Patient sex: M
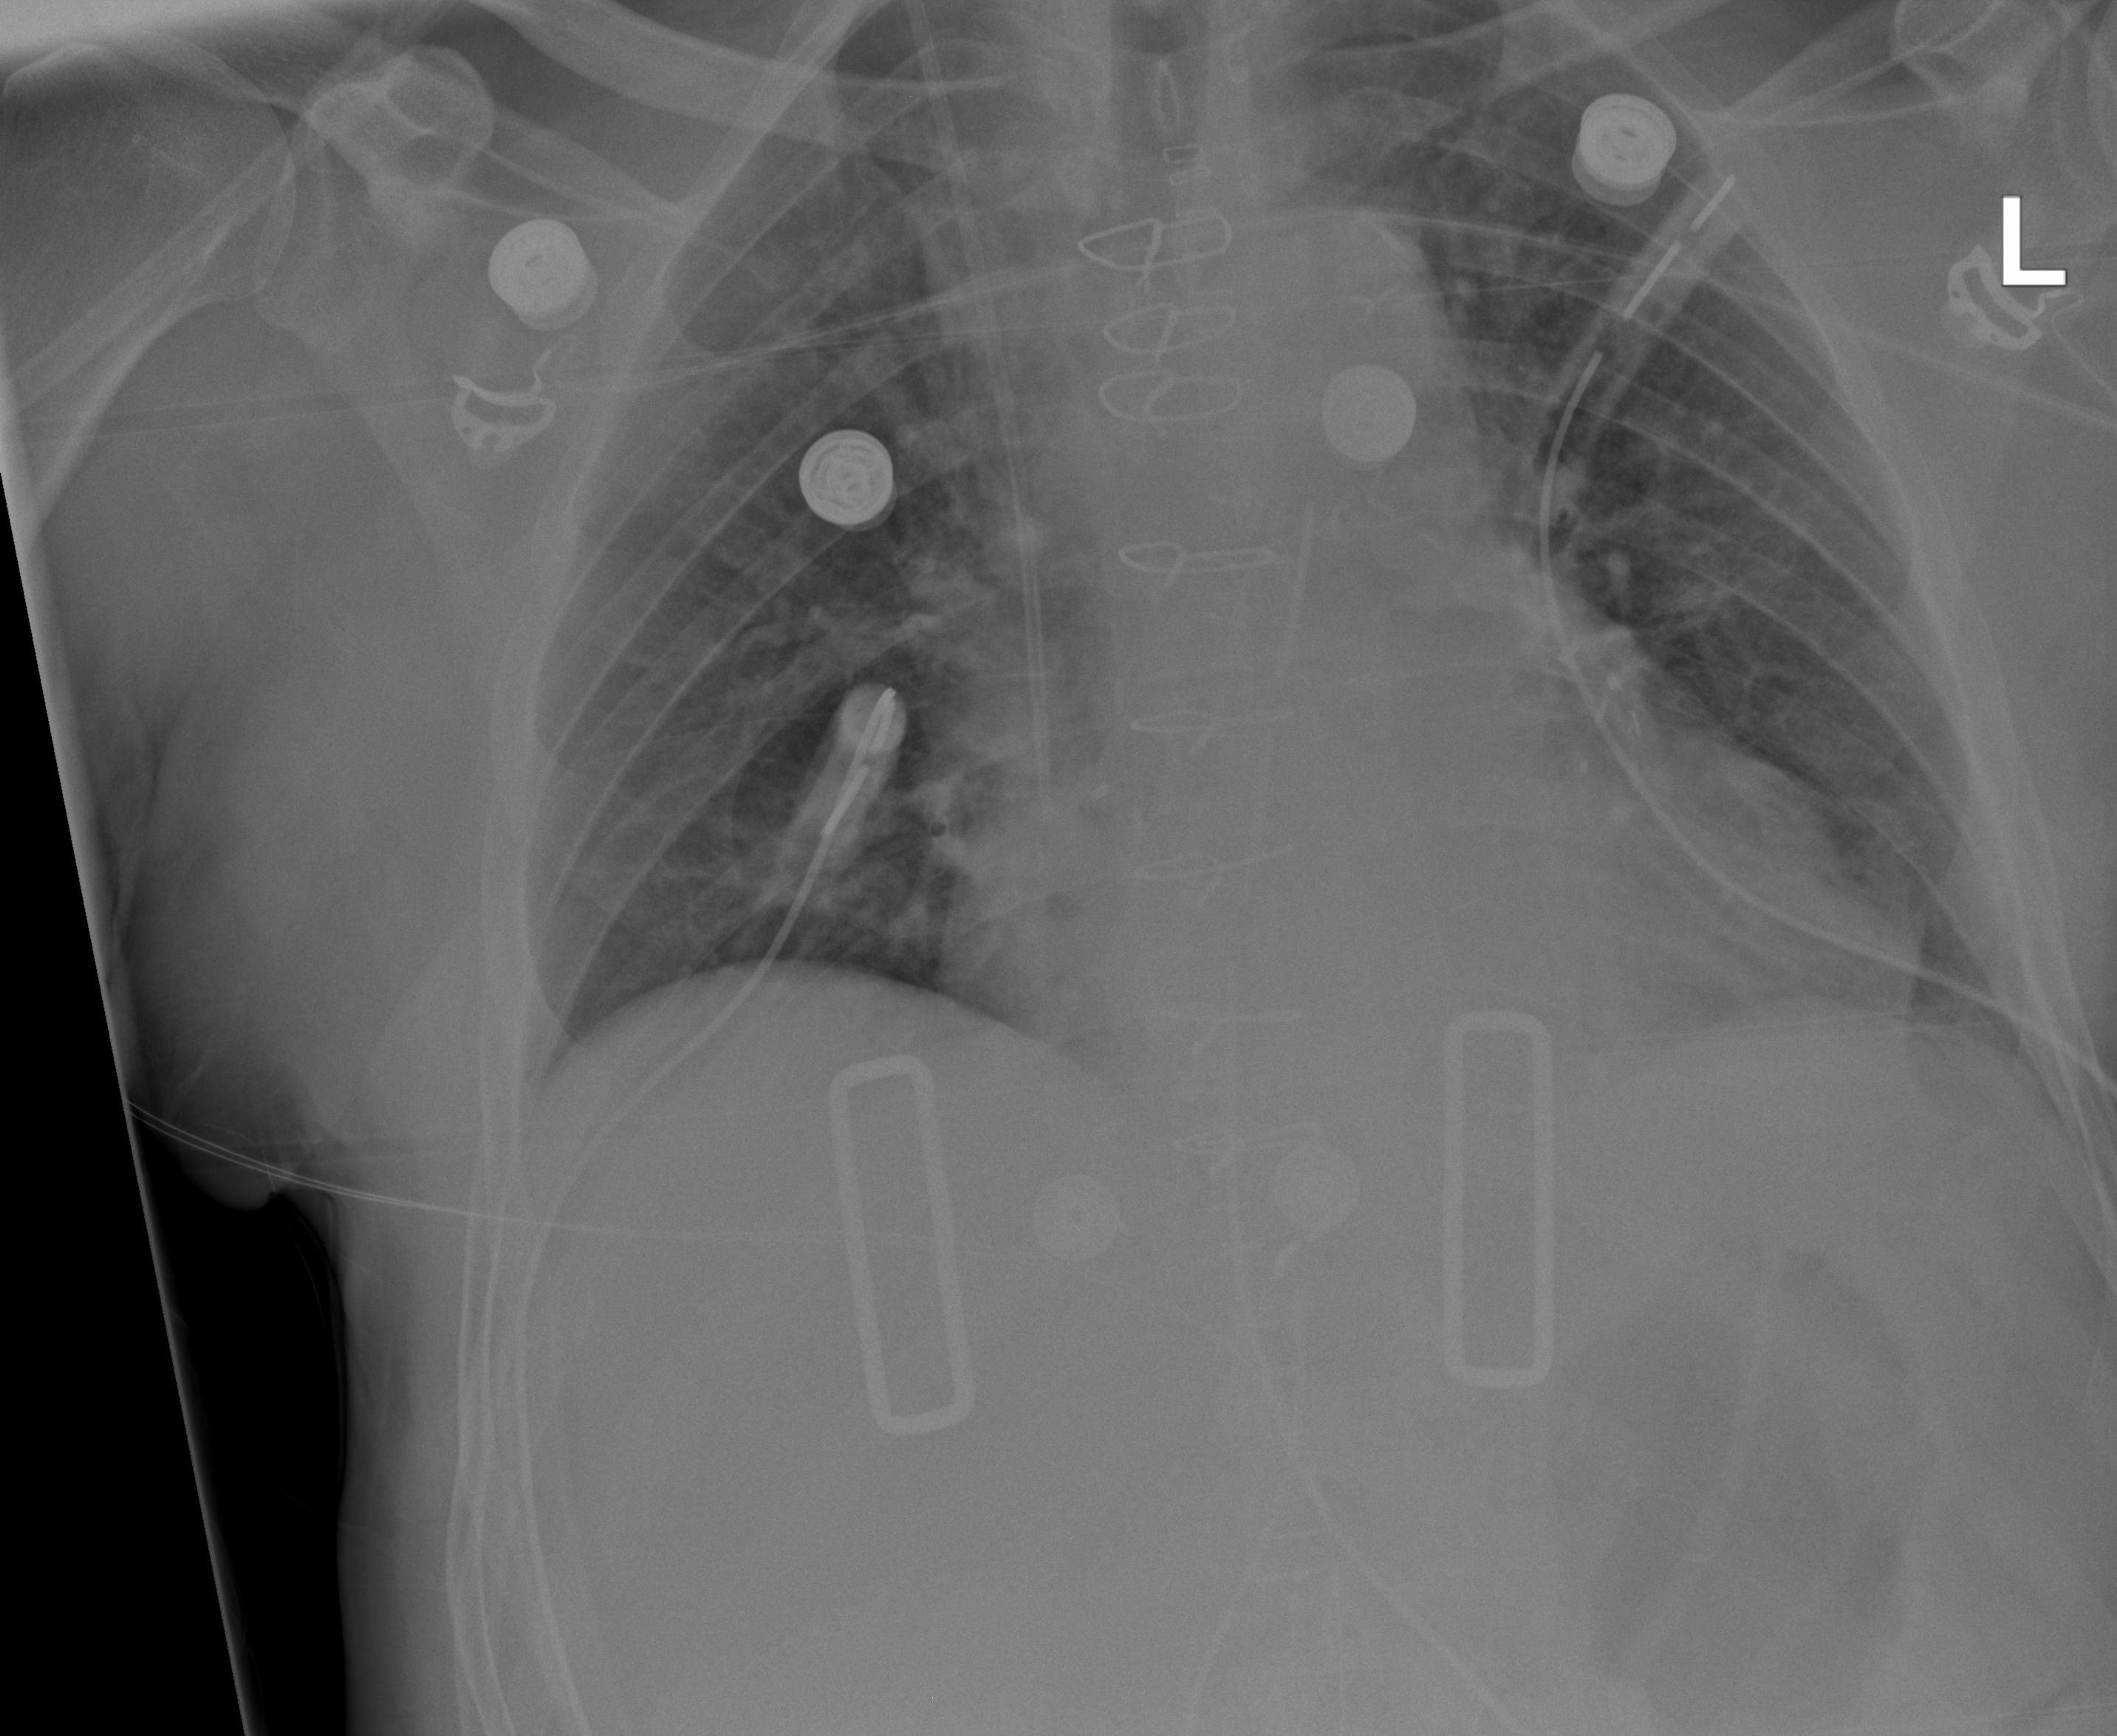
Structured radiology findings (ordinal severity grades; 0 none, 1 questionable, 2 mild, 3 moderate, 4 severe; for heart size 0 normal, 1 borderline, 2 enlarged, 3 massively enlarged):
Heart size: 0
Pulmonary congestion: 2
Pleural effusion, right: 0
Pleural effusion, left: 0
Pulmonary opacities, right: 0
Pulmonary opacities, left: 0
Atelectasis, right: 2
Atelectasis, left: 2